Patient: sex M, age 57
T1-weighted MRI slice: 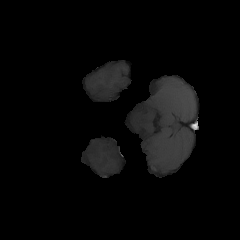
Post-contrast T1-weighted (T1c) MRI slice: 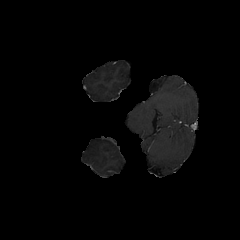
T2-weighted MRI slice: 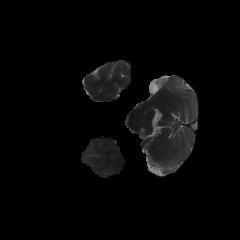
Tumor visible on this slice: yes
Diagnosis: Glioblastoma, IDH-wildtype
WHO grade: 4